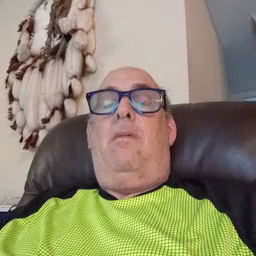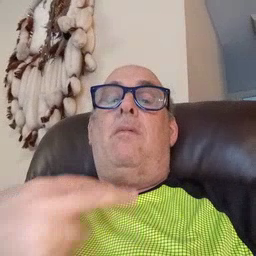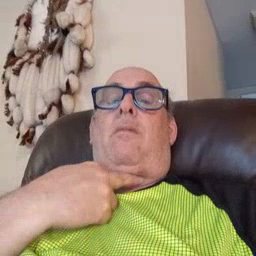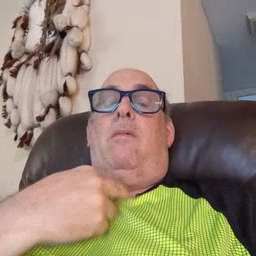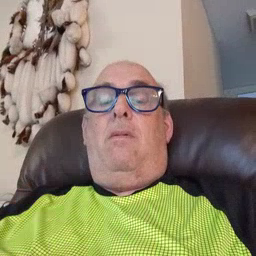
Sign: stuck